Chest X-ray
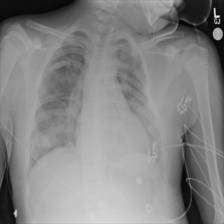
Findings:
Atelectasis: negative
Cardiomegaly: negative
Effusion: negative
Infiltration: negative
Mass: negative
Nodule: negative
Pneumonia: negative
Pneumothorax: positive
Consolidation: negative
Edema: negative
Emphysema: negative
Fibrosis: negative
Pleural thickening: negative
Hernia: negative